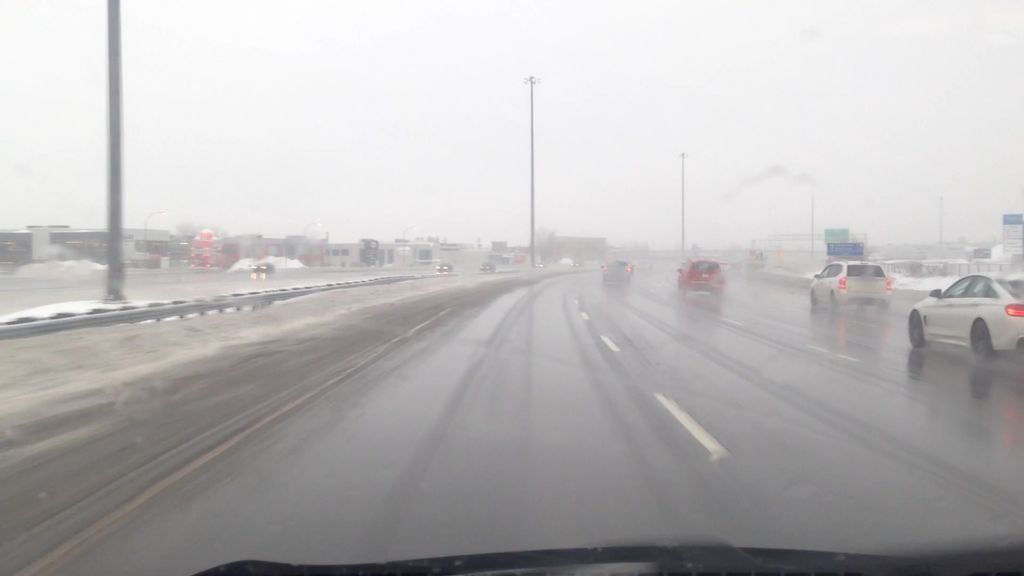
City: montreal